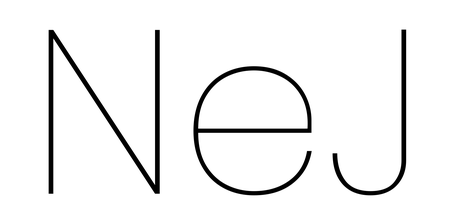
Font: Poppins-Thin